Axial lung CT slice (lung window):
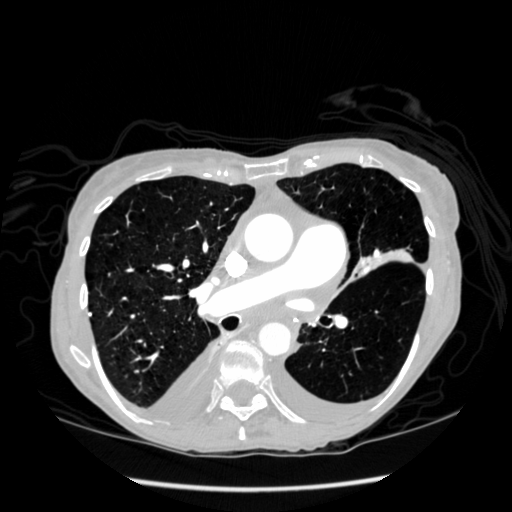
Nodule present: no